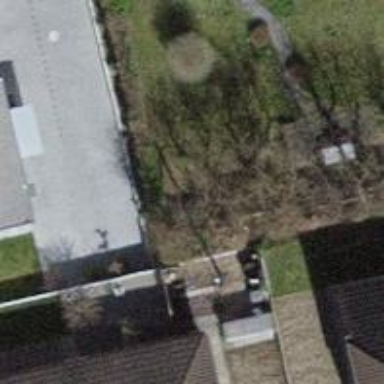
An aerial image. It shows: Hedge acting as barrier.